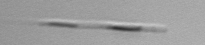
Label: Leptocylindrus